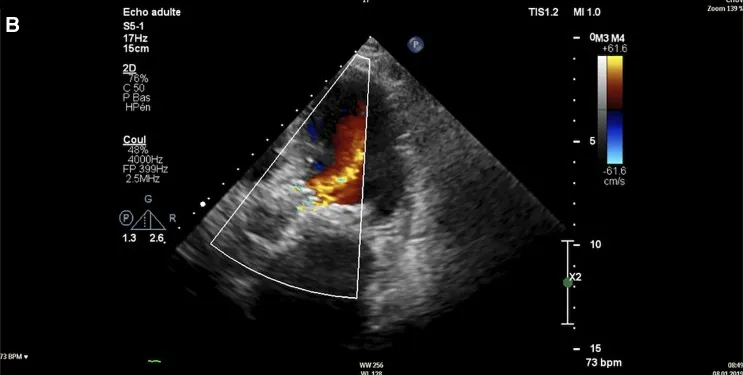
Apical five-chamber view.
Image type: radiology (ultrasound)